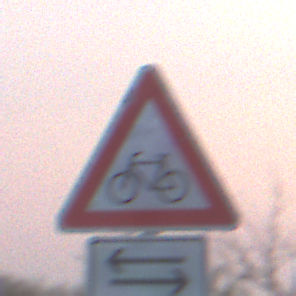
Verkehrszeichen: RadverkehrRechts
Zusatzzeichen unten: RichtungsangabeDurchPfeile7
Umgebung: Outdoor, Nature
Tageszeit: SunriseSunset
Wetter: Clear
Licht: Natural
Jahreszeit: NotSpecified
Kontrast: LowContrast